Question: I am writing a file deletion script using 'selenium-webdriver'from the webpage. Now when I clicked on the 'RED' cross button as in the below image,getting another confirmation window on the page.
Any idea how to click on the 'OK' button?

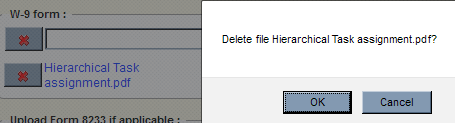
Answer: The below code finally works to handle the picture mentioned 'modal' window:
'''
driver.switch_to.alert.accept
'''